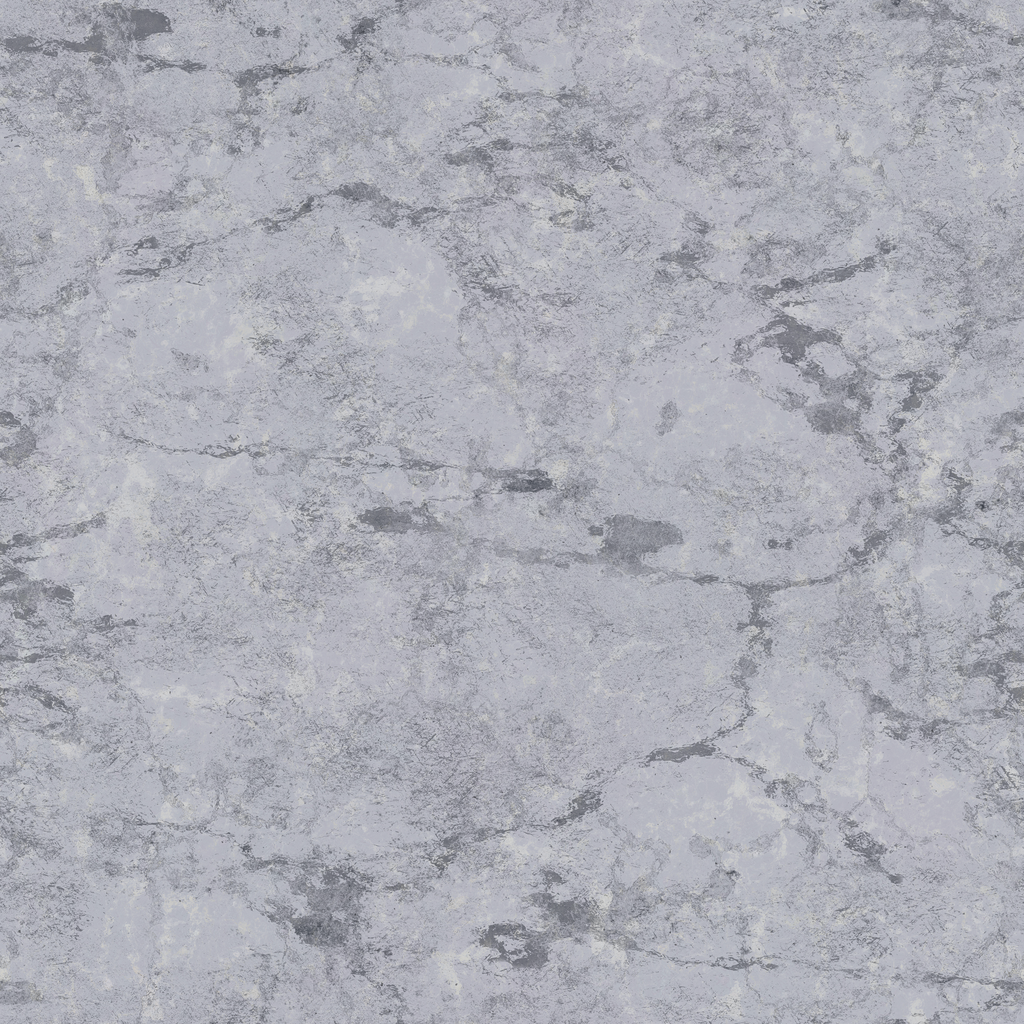
Texture map type: Color